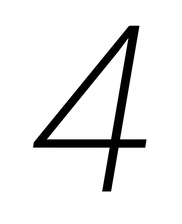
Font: Roboto-Italic_ExtraLight_Italic